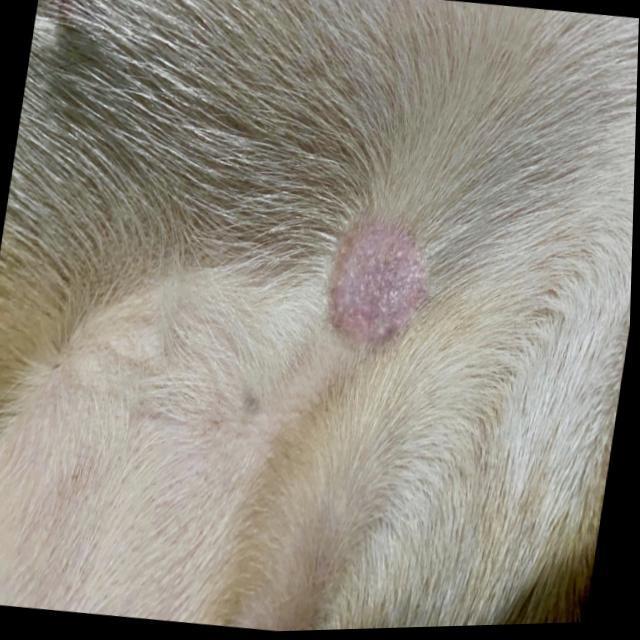
Canine ringworm (Dermatophytosis) — fungal infection caused by Microsporum or Trichophyton. Presents with circular alopecia, scaling, crusting, and broken hairs.